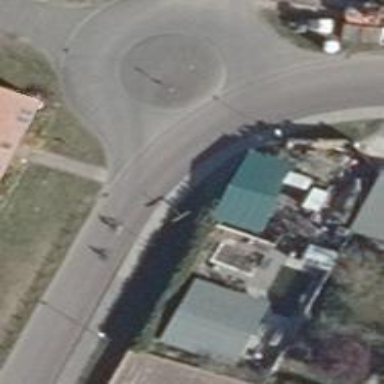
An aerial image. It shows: Asphalt road in residential area.